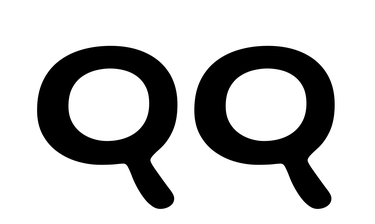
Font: Gluten_Regular